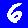
Digit: 6